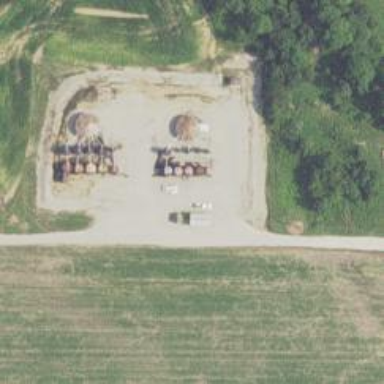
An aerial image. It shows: Storage tank with man-made structure.